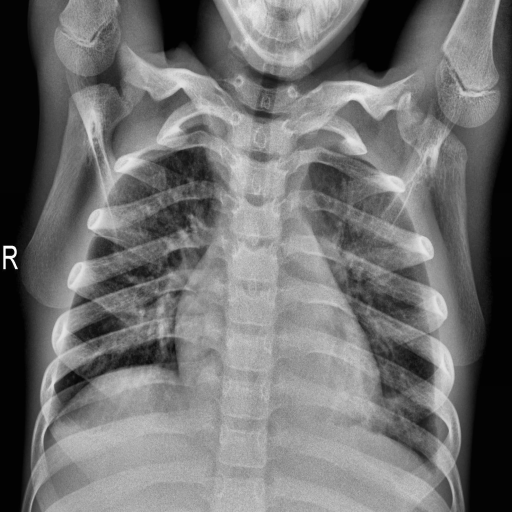
Finding: PNEUMONIA